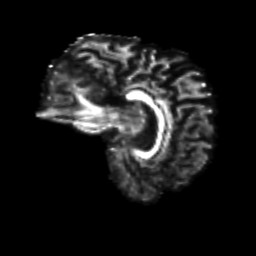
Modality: FA
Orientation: sagittal
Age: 47
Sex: male
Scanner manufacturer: siemens
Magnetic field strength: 3 T
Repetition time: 8.6 s
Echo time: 0.095 s